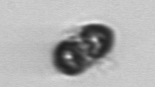
Label: Mesodinium